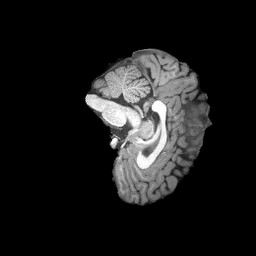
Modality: T1w
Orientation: sagittal
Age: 21
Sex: female